Question: For some reason when I SCP'd my files to my server an image did not get the same permission as other files that were uploaded. For this reason I am getting a 403 forbidden error.
My file permissions look like:

How can I set the permission of ima-1.png to have the same permissions as the other files above it?
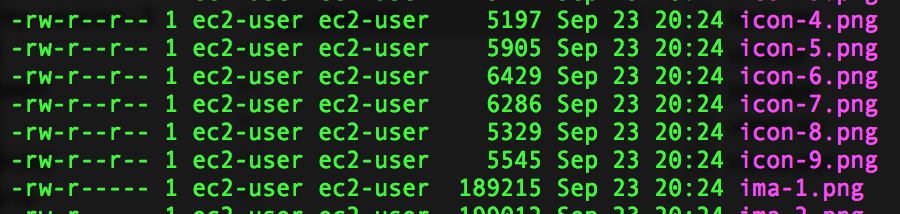
Answer: run the command:
chmod 644 ima-1.png
That will provide the same permissions as the files above it.